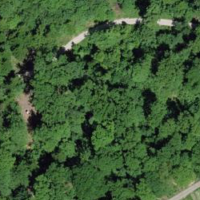
EUNIS habitat code: 41
Species observed at this site:
Geranium robertianum
Hypericum hirsutum